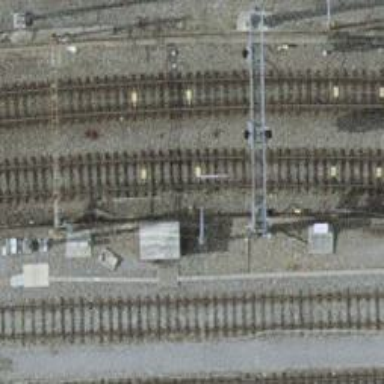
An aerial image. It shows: Railway signal.